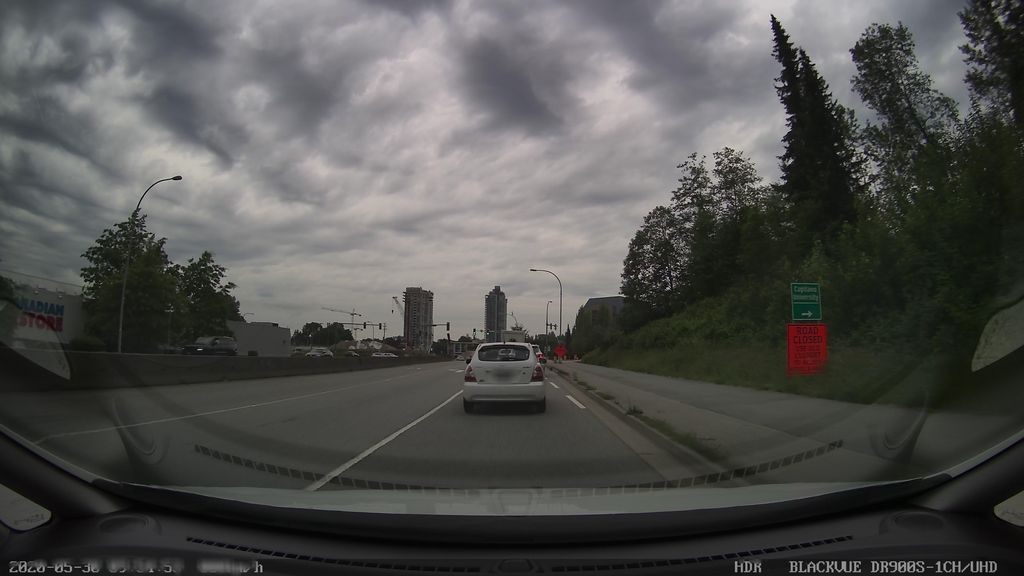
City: vancouver